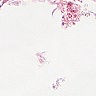
Metastatic tissue present: no